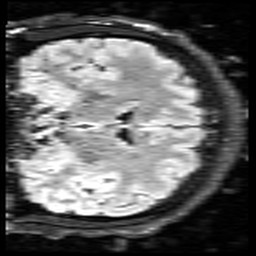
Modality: FLAIR
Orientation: coronal
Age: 18
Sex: female
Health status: healthy
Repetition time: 12 s
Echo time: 0.095 s